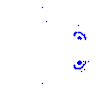
Particle: electron